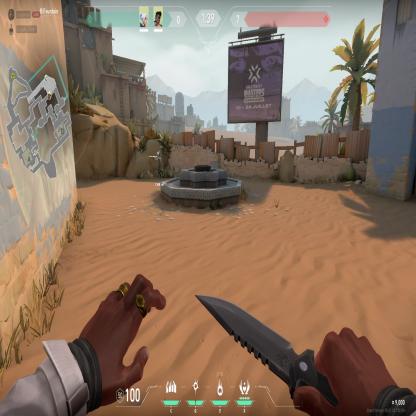
Label: teammate